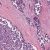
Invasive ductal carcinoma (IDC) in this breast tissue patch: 1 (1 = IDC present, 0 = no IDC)